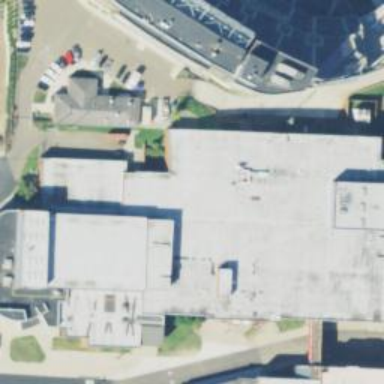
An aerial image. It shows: School building.